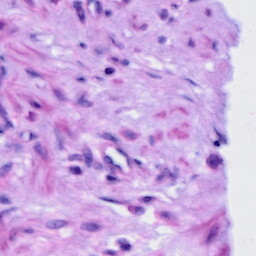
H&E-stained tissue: Cervix